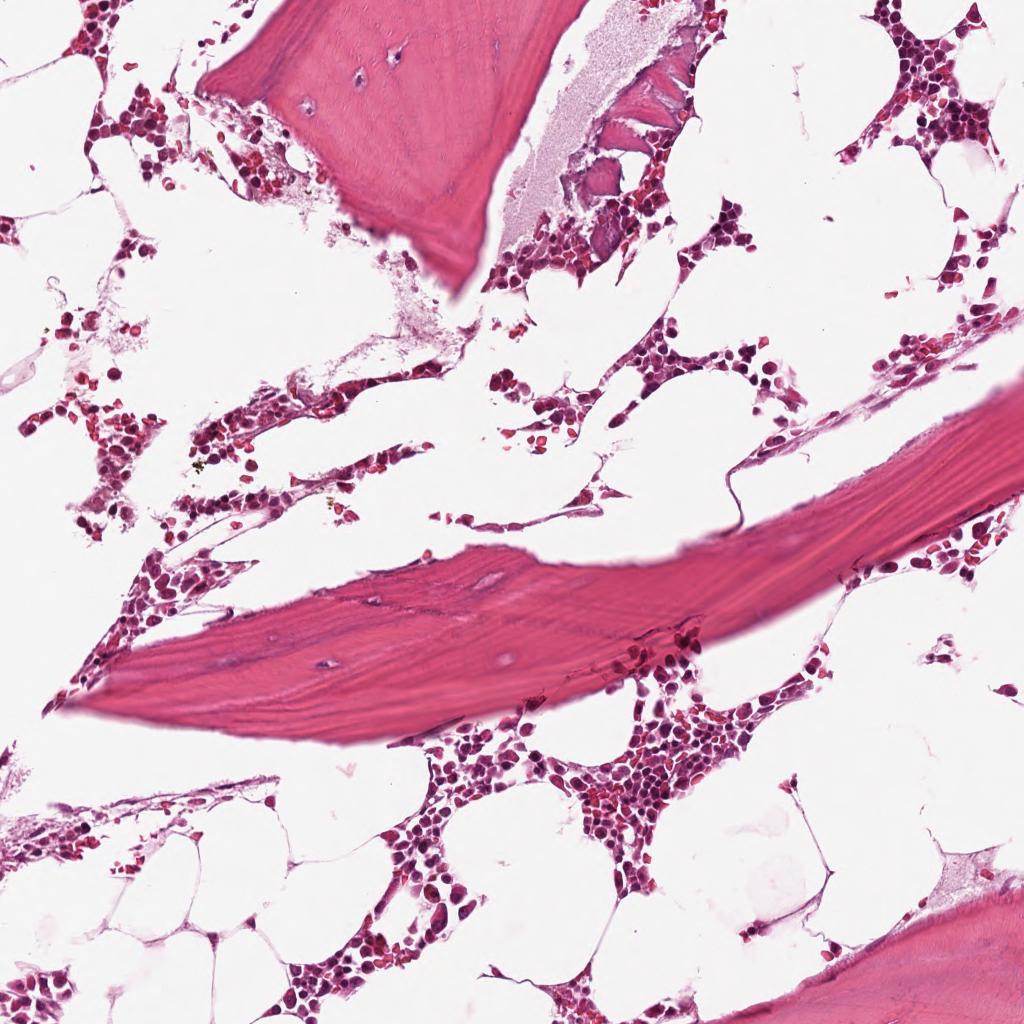
Label: Non-Tumor